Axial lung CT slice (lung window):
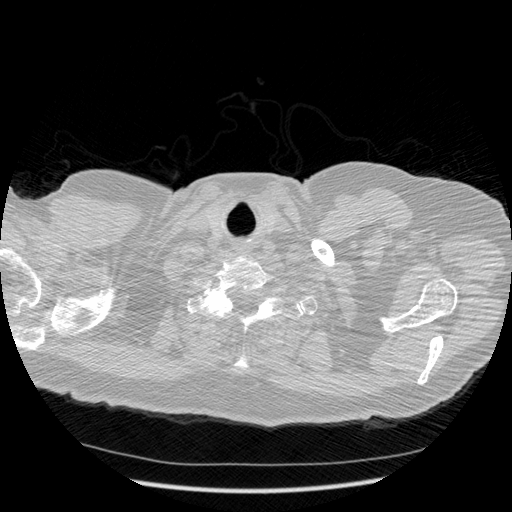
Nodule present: no